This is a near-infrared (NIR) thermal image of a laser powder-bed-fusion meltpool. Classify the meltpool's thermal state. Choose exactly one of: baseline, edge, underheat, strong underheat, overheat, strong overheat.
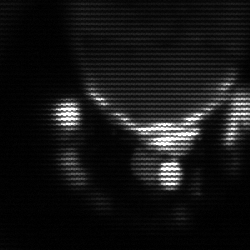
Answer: baseline